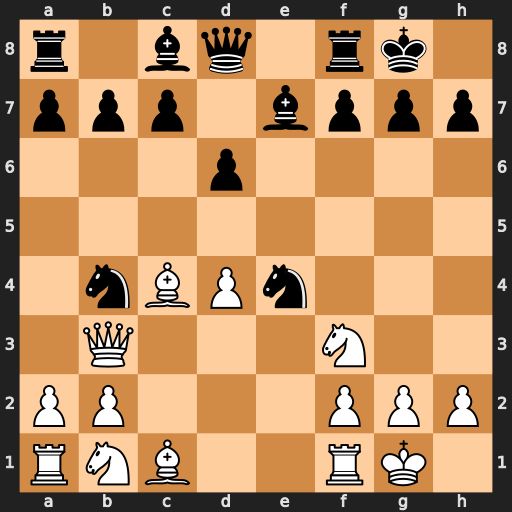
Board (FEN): r1bq1rk1/ppp1bppp/3p4/8/1nBPn3/1Q3N2/PP3PPP/RNB2RK1
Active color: w
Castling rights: -
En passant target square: -
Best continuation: Qxb4 d5 Qe1